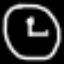
Label: clock